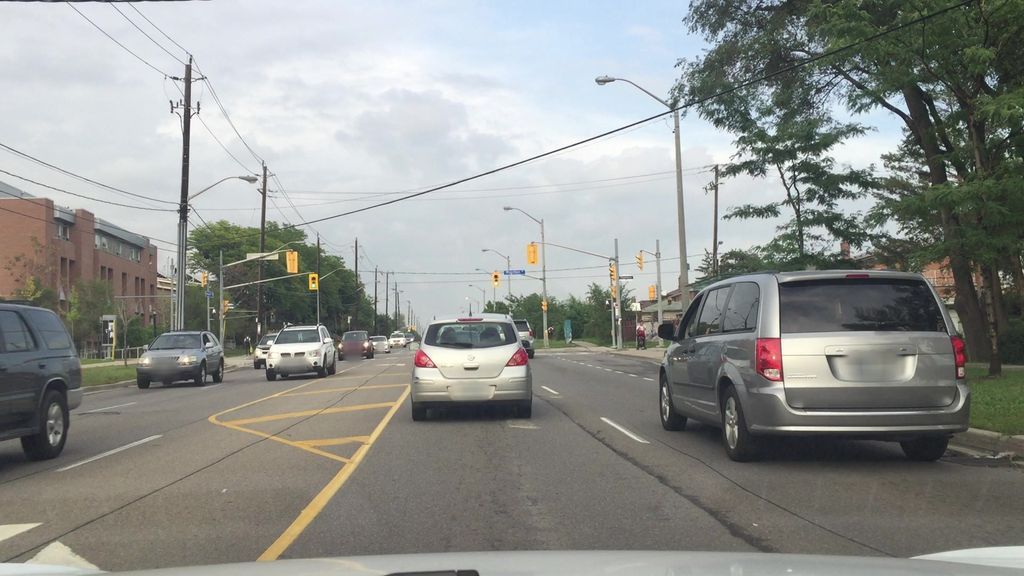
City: toronto